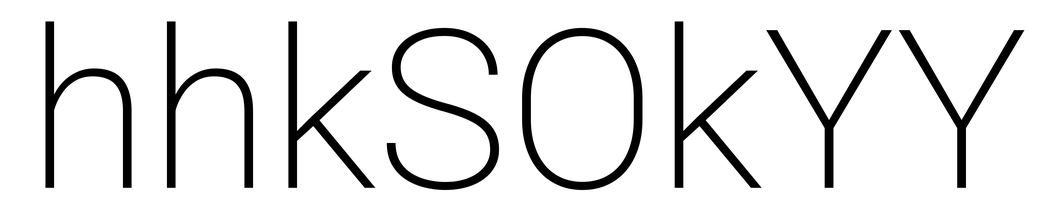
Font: Roboto_ExtraLight